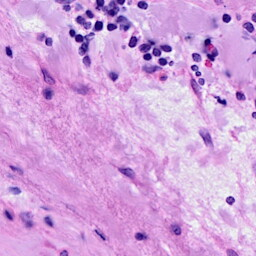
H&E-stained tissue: Breast